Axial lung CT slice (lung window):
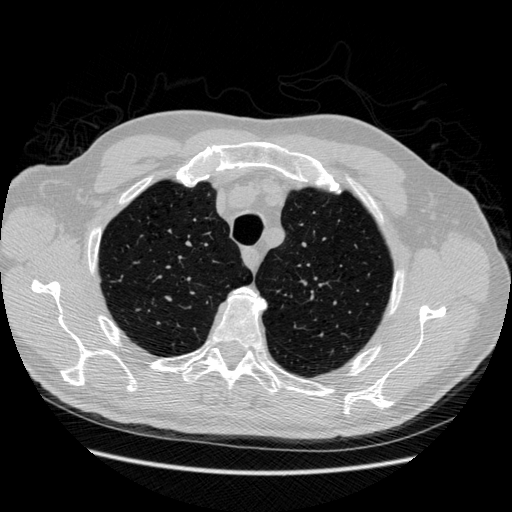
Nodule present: no